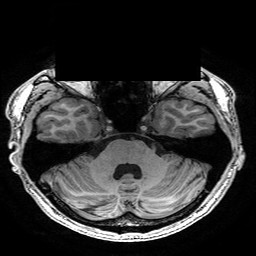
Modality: T1w
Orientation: coronal
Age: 23
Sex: male
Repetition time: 0.0077 s
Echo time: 0.0034 s